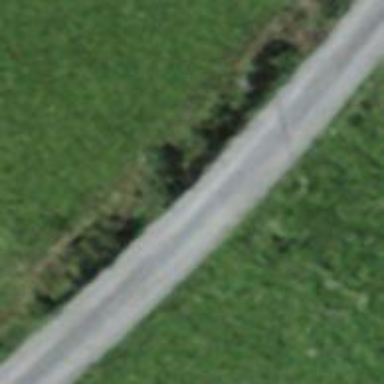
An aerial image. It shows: Unpaved unclassified road.